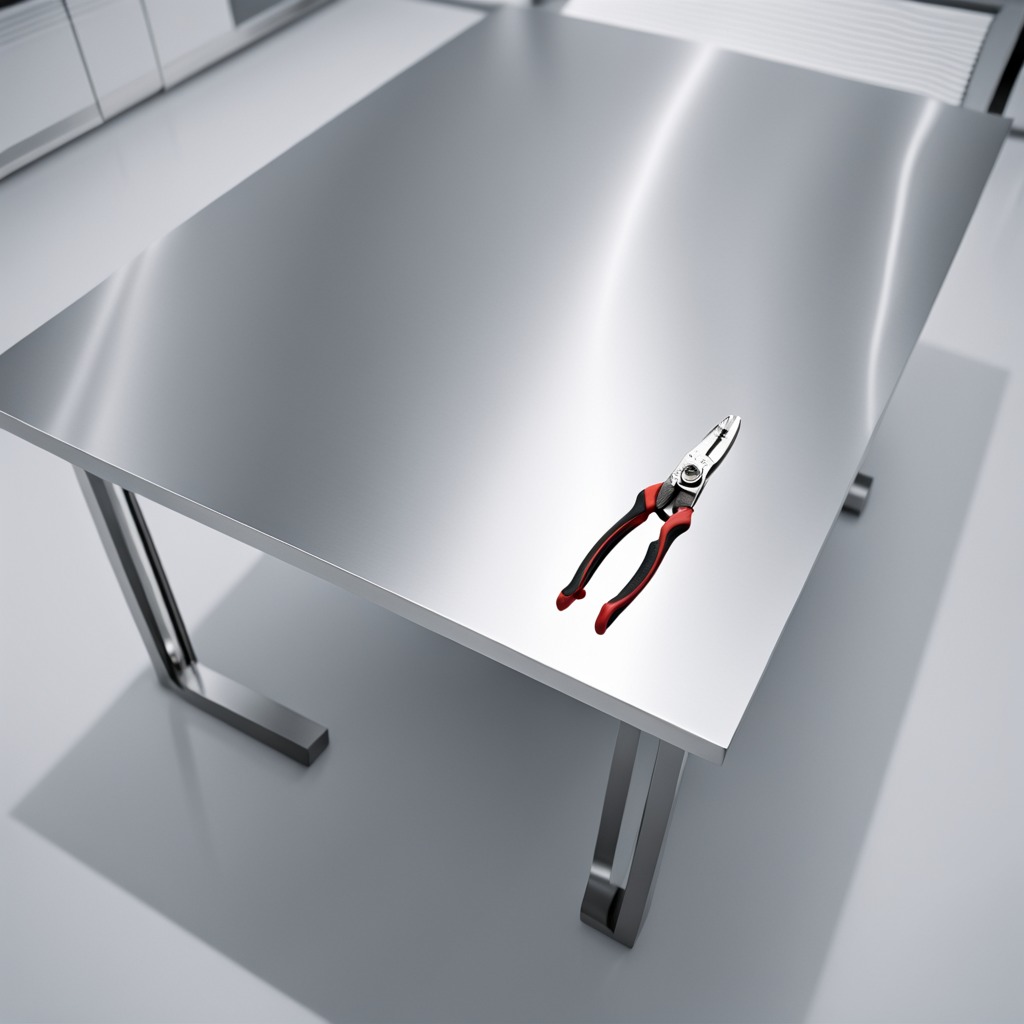
A plier is lying on the stainless steel table.